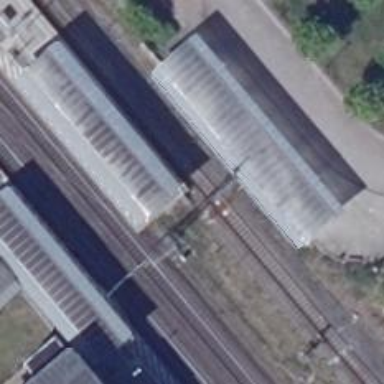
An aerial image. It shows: Close-up of railway platform edge.